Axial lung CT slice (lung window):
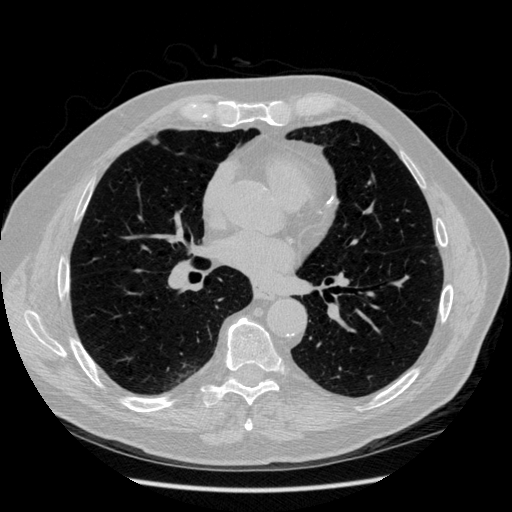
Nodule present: yes
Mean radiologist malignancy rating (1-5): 2.667